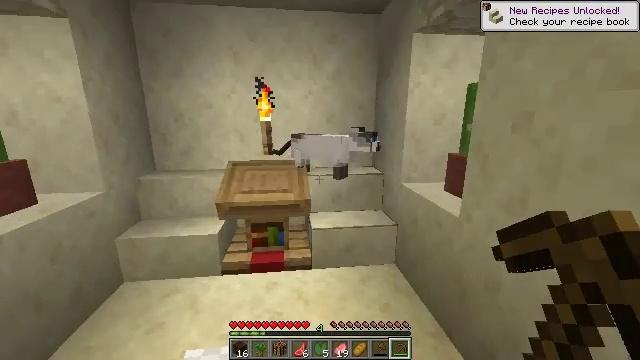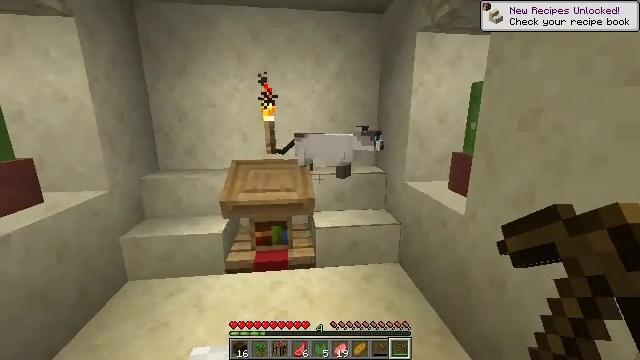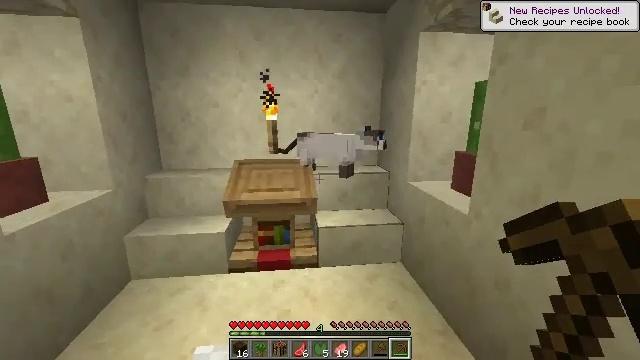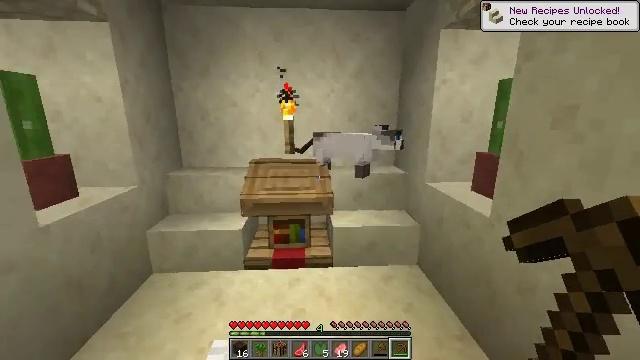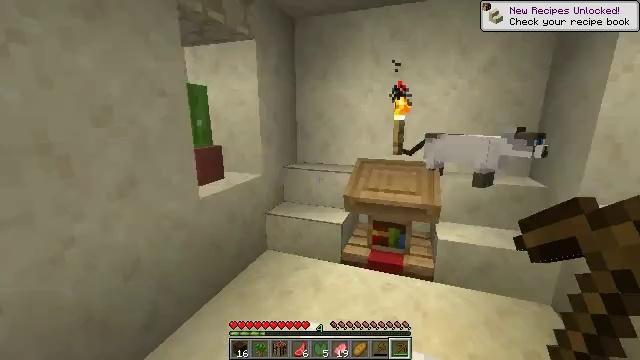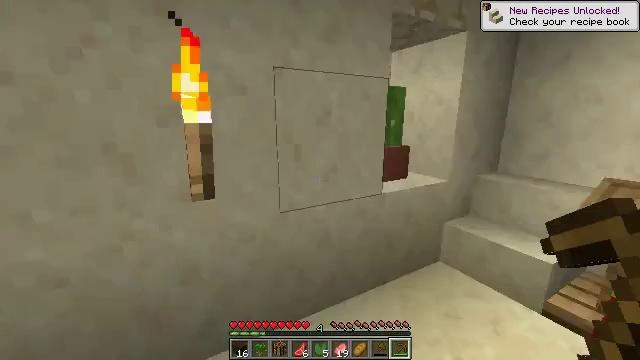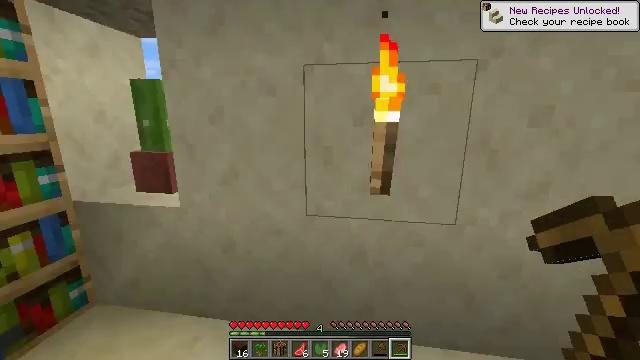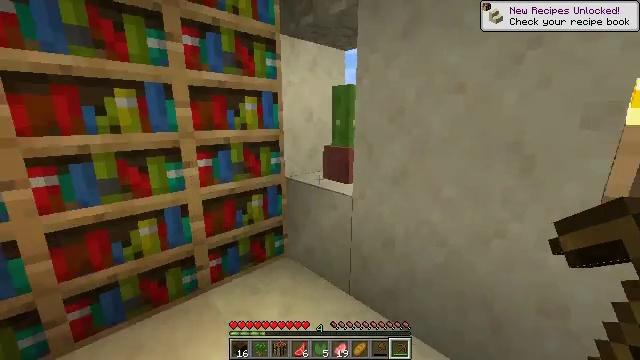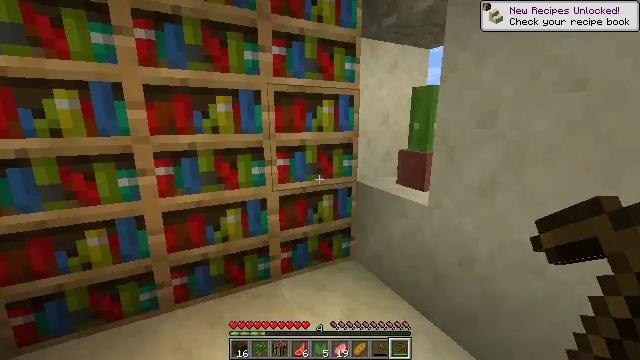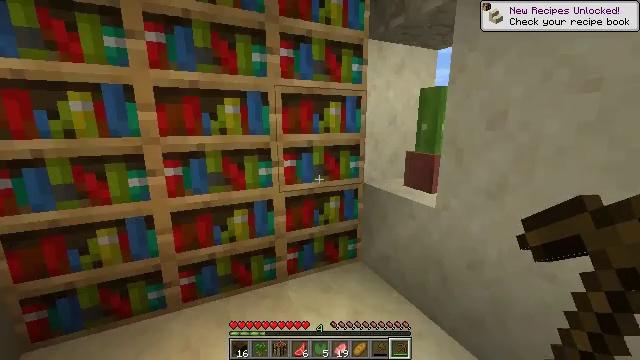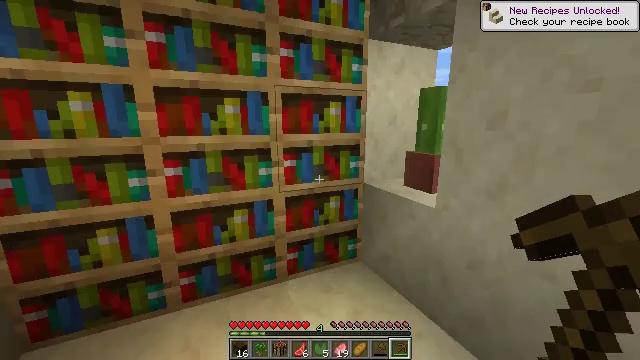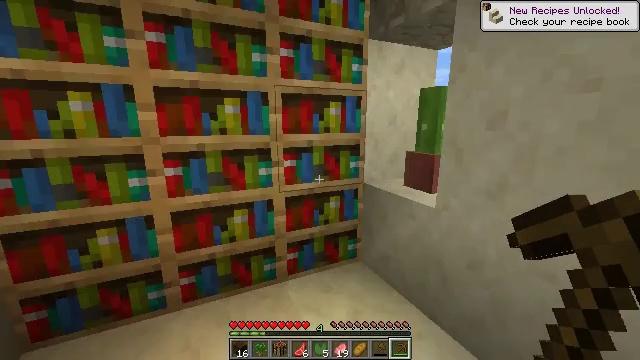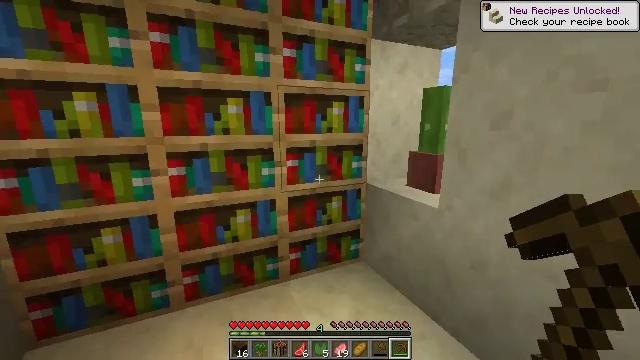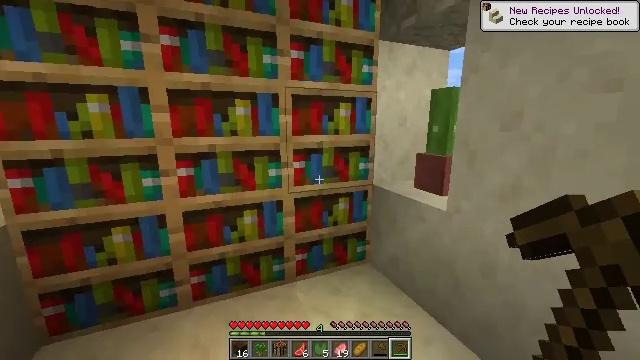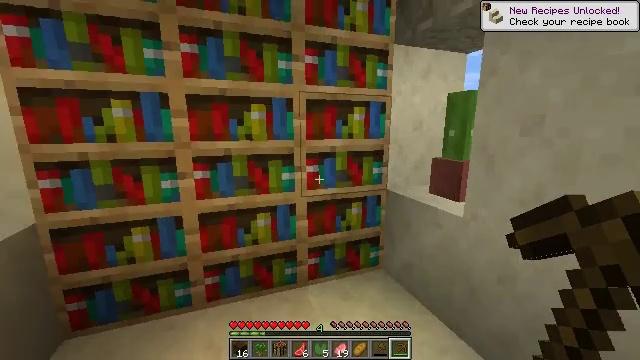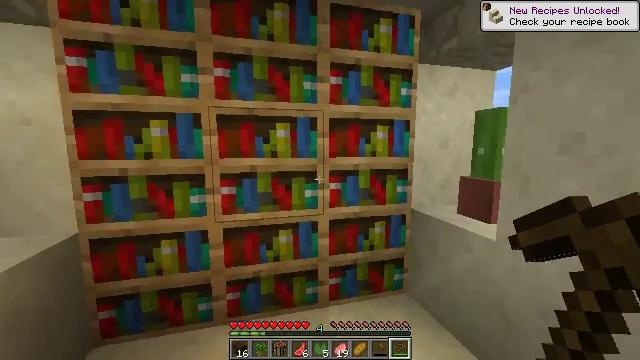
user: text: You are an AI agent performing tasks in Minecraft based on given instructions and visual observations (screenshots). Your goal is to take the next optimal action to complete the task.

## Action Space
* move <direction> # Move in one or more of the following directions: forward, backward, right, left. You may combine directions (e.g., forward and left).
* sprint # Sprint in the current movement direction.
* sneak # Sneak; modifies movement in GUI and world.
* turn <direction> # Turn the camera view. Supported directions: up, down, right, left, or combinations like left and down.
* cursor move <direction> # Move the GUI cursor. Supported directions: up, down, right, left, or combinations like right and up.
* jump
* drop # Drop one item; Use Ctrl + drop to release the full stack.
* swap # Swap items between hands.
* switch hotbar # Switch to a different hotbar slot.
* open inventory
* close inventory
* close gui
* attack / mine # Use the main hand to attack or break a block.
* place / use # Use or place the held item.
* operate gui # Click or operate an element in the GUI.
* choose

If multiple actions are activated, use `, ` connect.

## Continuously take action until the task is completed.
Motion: motion action
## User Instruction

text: Mine the bookshelf to gather resources.
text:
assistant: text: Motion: no_op
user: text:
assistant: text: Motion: no_op
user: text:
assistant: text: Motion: turn left
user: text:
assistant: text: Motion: turn left
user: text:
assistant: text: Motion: turn left
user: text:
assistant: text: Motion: turn left
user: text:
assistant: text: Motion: turn left
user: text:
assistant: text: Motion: turn left
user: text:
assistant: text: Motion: turn left
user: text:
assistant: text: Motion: no_op
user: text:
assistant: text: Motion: no_op
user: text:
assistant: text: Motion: no_op
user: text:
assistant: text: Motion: turn left
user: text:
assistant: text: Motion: turn left
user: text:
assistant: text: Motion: turn left and up
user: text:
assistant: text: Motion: turn left and up
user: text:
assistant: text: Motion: turn left and up
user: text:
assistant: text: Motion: turn left and up
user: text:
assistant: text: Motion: no_op
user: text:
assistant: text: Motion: no_op
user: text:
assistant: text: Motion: no_op
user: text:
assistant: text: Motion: no_op
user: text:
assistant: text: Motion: no_op
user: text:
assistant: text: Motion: turn left and down
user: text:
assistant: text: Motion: turn left and down
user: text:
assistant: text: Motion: turn left and down
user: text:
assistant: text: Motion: turn left and down
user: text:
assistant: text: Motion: turn left and down
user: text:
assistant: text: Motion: turn left and down
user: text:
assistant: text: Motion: turn left and down